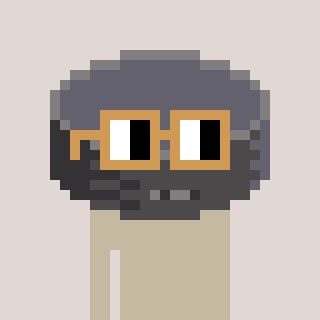
a pixel art character with square brown glasses, a hockey puck-shaped head and a teal-colored body on a warm background